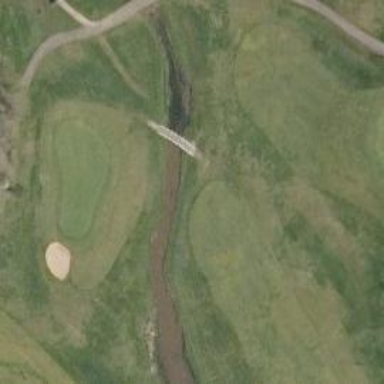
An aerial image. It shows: Path for both roads and golfers.